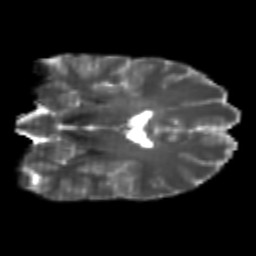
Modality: T2w
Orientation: coronal
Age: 24
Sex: female
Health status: healthy
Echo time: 0.074 s